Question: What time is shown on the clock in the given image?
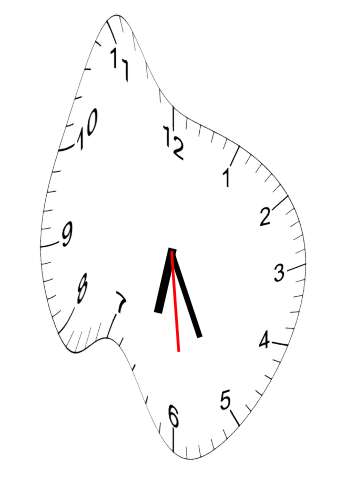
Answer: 06:25:29